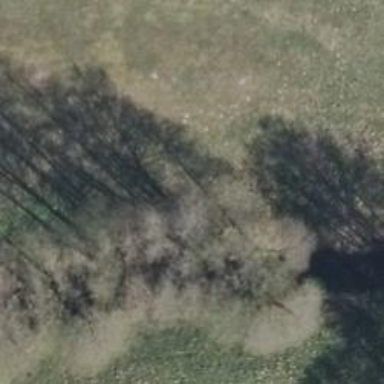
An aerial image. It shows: Row of deciduous trees.